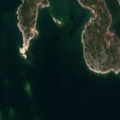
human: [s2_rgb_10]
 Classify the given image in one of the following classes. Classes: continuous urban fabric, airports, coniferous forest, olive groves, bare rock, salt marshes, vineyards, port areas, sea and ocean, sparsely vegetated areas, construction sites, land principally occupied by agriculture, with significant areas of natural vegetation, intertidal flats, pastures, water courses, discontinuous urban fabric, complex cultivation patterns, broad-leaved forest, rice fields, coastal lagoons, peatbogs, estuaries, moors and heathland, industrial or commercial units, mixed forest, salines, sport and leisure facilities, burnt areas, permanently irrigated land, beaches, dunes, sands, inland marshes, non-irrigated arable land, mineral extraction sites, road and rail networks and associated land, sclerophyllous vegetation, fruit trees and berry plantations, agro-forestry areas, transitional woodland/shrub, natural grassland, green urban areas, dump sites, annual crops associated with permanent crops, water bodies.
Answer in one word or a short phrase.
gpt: broad-leaved forest, sea and ocean